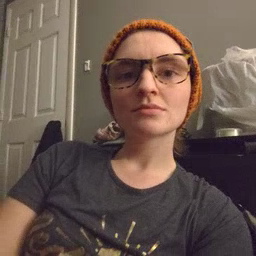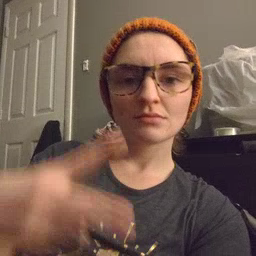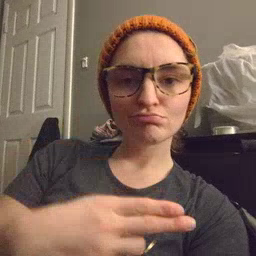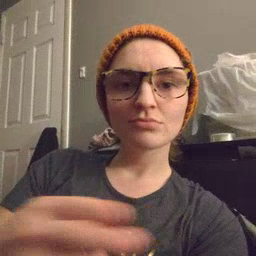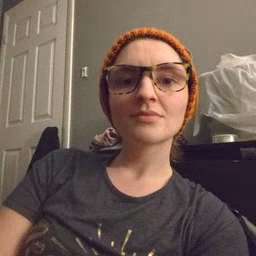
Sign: cut